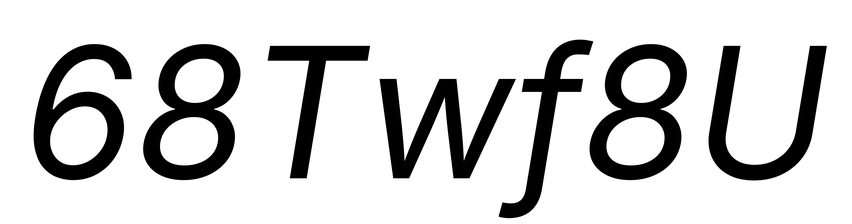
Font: Inter-Italic_Italic